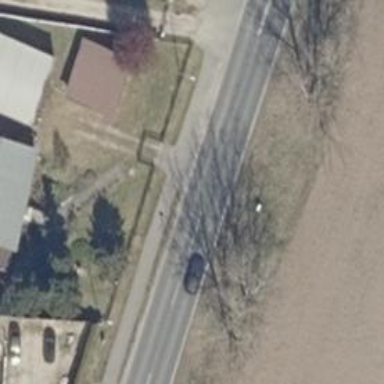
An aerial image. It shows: Driveway leading to service road.